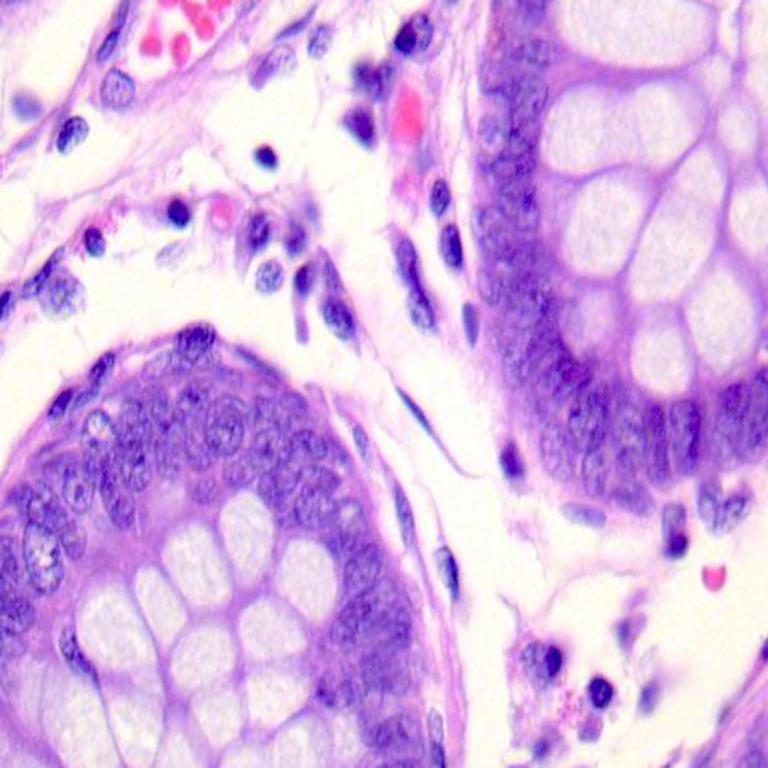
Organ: colon
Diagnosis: benign